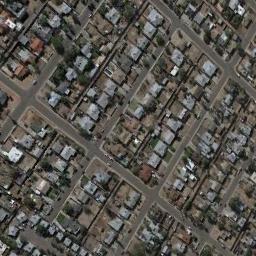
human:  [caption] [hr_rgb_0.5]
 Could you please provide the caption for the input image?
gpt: The dense residential is next to the road .

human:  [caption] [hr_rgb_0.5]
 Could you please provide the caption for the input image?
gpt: The houses in the residential area are next to each other .

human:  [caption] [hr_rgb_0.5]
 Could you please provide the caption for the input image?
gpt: A dense residential area has lots of houses arranged neatly and some roads go through the residential area .

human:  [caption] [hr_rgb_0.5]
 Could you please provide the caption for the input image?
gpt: There are many roads in densely populated areas and densely arranged houses and trees of different sizes and shapes .

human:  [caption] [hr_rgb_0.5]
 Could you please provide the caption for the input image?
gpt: There are many gray buildings on dense residential area .